Field crop: maize
Growth stage: 2
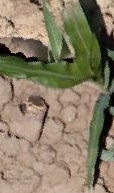
Species: maize